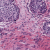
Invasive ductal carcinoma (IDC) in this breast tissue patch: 0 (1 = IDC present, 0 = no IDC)